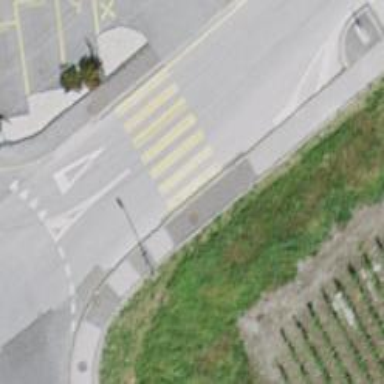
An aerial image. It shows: Marked zebra crossing on the road.